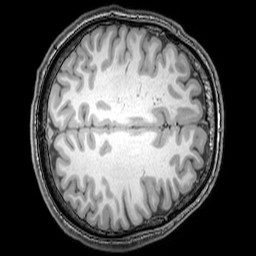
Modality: T1w
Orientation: axial
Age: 24
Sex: male
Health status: healthy
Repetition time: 0.081 s
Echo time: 0.037 s